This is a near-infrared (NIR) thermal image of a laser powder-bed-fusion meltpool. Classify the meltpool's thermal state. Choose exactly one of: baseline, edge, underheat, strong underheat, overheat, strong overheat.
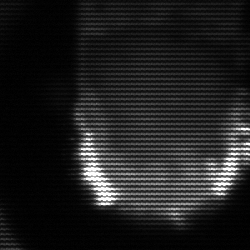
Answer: baseline